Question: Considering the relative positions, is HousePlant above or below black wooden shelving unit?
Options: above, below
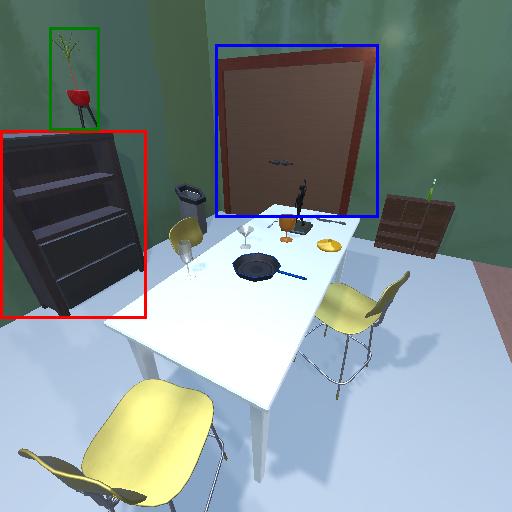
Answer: above